Question: I've opted for a picture, which I think may better describe the angle I'm trying to calculate:

'CGPoint P2' is anywhere where the user tapped, and 'CGPoint P1' always has its 'P1.y = P2.y' and 'P1.x = self.view.bounds.size.width/2'.
I was wondering how I could try to calculate the angle between the two points given that I want to base the angle on the half way x-axis?
Thanks!
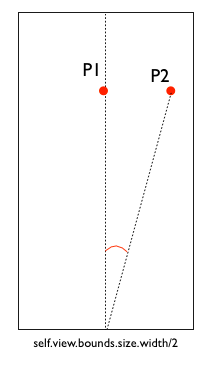
Answer: The angle is:
'''
90-arctan((self.view.bounds.size.height - P2.y)/(P2.x - self.view.bounds.size.width/2))
'''
(It will be positive at the right of the line, negative at the left. If you always want it positive, use 'abs()')
What I'm doing is basically setting the origin at the bottom center of the screen, then calculating the slope of the line from the origin to P2. Then 'arctan' gives the angle of the line respect to the X axis. Then you do '90-arctan(..)' to make it respect the Y axis.
Alternatively you can use this formula, which is the same with the axes already flipped.
'''
arctan((P2.x - self.view.bounds.size.width/2)/(self.view.bounds.size.height - P2.y))
'''